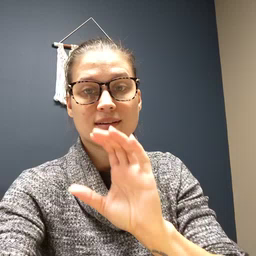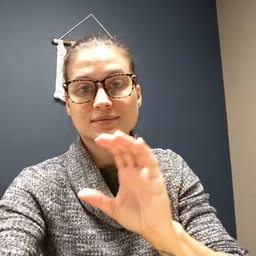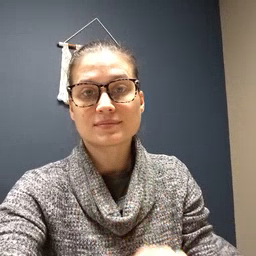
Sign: chocolate